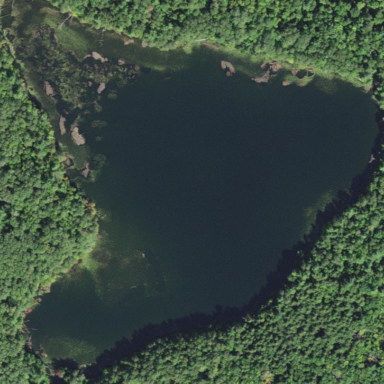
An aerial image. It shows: Lake with natural water.